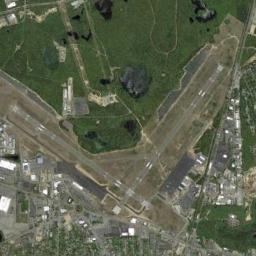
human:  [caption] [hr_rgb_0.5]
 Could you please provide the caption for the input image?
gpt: A complex airport with many runways and buildings is surrounded by a green area .

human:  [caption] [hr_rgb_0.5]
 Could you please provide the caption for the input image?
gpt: An airport with two runways perpendicular to each other on the lawn and some buildings beside .

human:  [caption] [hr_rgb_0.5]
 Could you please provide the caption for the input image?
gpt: There is an airport between many buildings and grass .

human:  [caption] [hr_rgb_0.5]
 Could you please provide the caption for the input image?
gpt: The airport is bordered by a large lawn .

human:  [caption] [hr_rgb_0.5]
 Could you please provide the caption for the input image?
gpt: The airport is surrounded by grass .